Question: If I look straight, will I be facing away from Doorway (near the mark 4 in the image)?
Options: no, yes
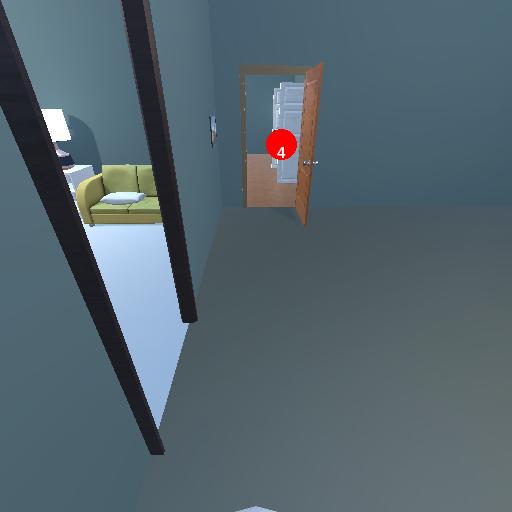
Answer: no